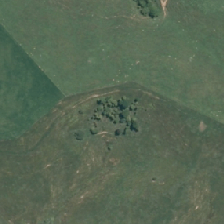
Land cover: high_producing_grassland